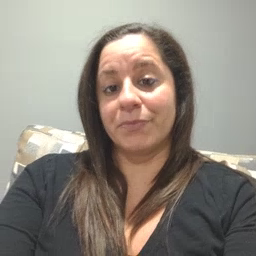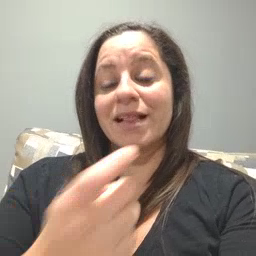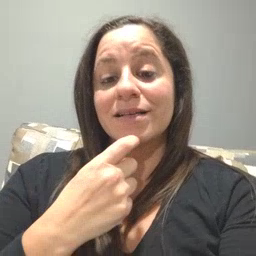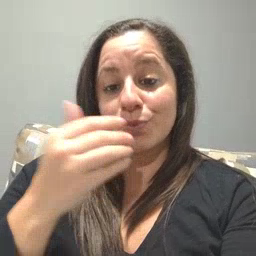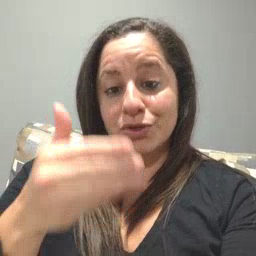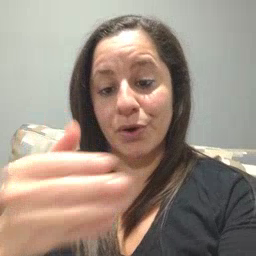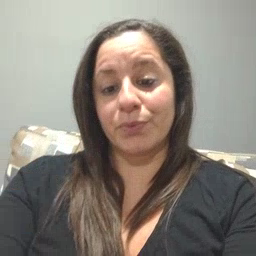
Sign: glasswindow